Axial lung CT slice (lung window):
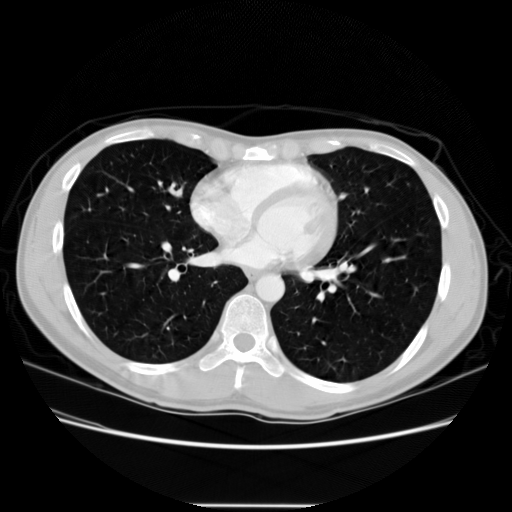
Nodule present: no